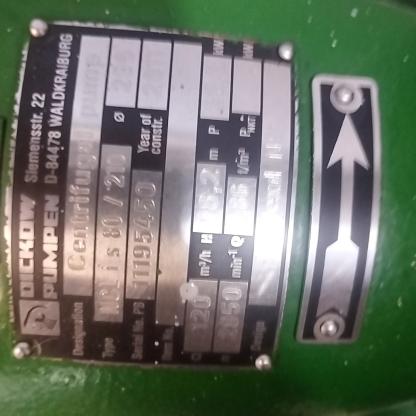
Klasa: tabliczka-znamionowa